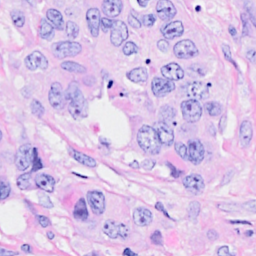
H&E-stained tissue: Breast